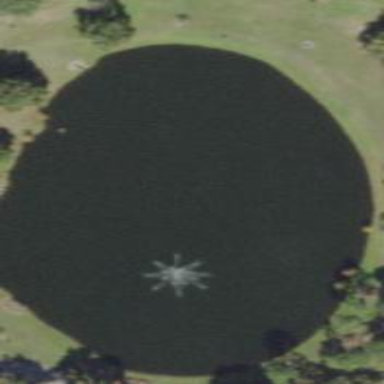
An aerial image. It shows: Pond surrounded by natural water.